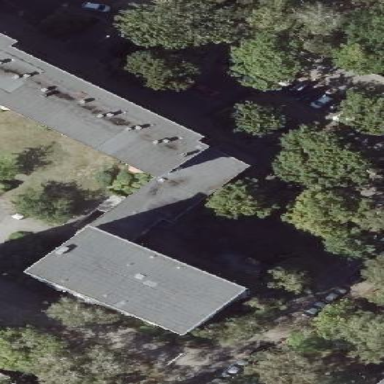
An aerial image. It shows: Building with grey roof.